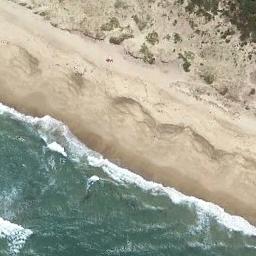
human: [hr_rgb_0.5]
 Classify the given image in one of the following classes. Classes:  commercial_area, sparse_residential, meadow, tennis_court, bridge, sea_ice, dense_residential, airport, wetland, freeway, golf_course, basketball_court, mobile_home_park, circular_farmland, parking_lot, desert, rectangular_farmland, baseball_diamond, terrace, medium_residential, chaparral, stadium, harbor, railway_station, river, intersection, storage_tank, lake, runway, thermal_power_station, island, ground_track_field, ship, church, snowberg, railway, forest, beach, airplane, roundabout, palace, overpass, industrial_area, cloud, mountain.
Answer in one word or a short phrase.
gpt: beach